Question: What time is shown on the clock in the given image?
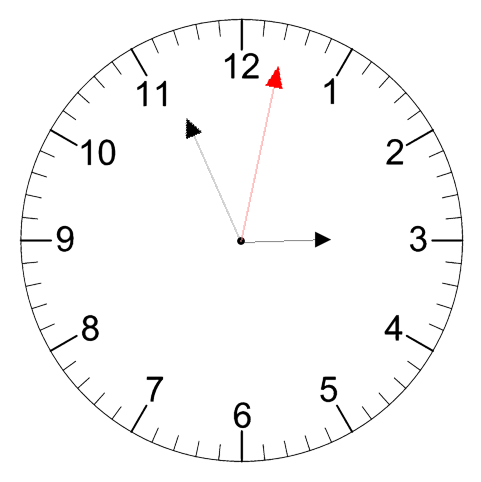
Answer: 02:56:02